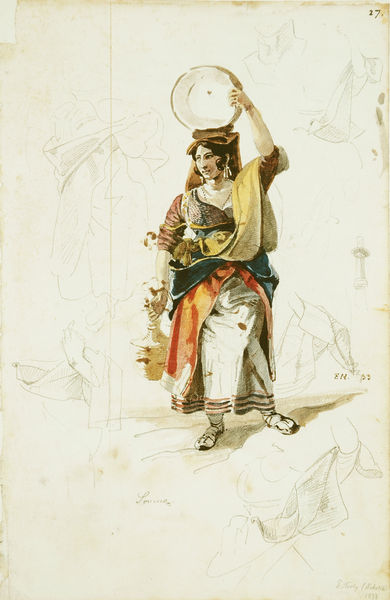
Titel: Wasserholende Frau von Sonnino
Künstler: Friedrich Nerly
Standort: Schweinfurt
Institution: Museum Georg Schäfer
Schlagwörter: blau, hand, kopf, schatten, umhang, wasser, weiß, aquarell, gelb, grün, mädchen, braun, bunt, frau, frisur, grau, haar, kleid, ohrring, orange, schmuck, schwarz, skizze, zeichnung, rot, schleier, tuch, rock, tanz, flasche, anatomie, arm, kleidung, tragen, porträt, signatur, gewand, haare, stoff, tücher, ohrringe, musik, tanzen, tänzerin, dekoltee, locken, genre, rund, amphore, kanne, krug, vase, schürze, spanien, gelenke, schuhe, studie, übung, last, kette, farbe, grafik, beige, linien, blue, fancy, hands, ornate, red, robes, white, bordüre, dress, empty, face, female, gold, gouache, green, grey, hair, lady, nose, painting, portrait, robe, skirt, woman, yellow, kopftuch, streifen, korb, orientalist, print, tapestry, brown, pot, sandalen, bauer, tusche, gefäß, orient, stich, wine, koloriert, bleistift, kugel, entwurf, trommel, stift, unvollendet, fleck, tracht, arabisch, bauchtanz, sandale, zigeunerin, skelett, zahl, ländlich, greek, roman, girl, head, peasant, water, griechenland, costume, eyes, feet, sash, spanish, drawing, paper, unfertig, look, shawl, indien, hirtin, color, shadow, fabric, mouth, scarf, textiles, drum, illustration, line, sketch, walking, romantic, necklace, lift, dead, griechin, drape, drapery, urn, wasserkrug, basket, arms, cape, clothes, tamborine, tambourine, tamburin, plan, ink, draft, coloured, water colour, watercolor, coloriert, tragend, art, colourful, vases, detail, shoes, study, musician, pencil, medieval, circle, eye, folklore, bottle, cloth, earring, earrings, gypsy, vessel, sandals, sandal, figure, lips, chinese, stripes, colour, paint, space, black hair, stripe, korbflasche, work, working, carry, carrying, tan, round, trägerin, market, arab, balance, cary, contraposto, dance, dancer, dancing, eastern, exotic, eyellow, hold, indian, jug, oriental, orientalism, picturesque, pitcher, sandels, sandles, sari, standing, studies, textile, türkin, poor, layers, krig, balkan, traditionell, bowl, koloration, morocco, unfinished, jewelry, earing, labor, wealthy, incomplete, negative space, holding, orb, raised, labour, headdress, folk, jar, brows, farge, earings, details, sketchbook, elbow, schetch, tribal, preliminary, scarves, not finished, neclace, had, bells, kjleid, asdsadsad, sandales, garb, 31, imcomplete, carrier, posting, urns, bowl on head, colorful dress, garmet, unfinito, yellow orange, underskirt, dosa, spanbien